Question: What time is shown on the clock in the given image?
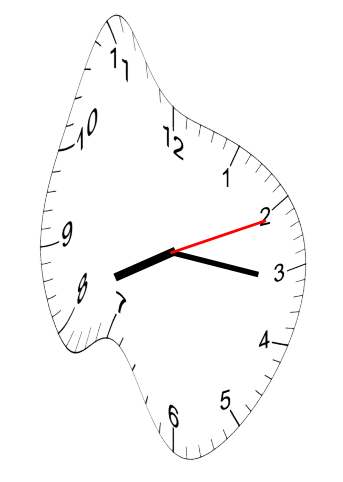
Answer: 08:16:11